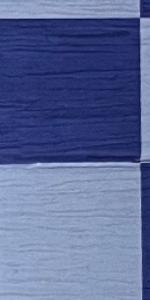
Label: Empty